Aerial crown-view tile of a tropical tree (Barro Colorado Island, Panama), acquired 20250616:
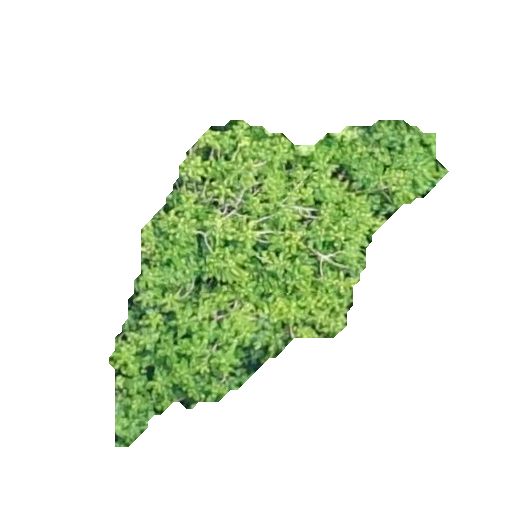
Species: Guarea guidonia
GBIF accepted scientific name: Guarea guidonia
Crown area: 85.88 m²